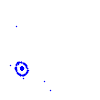
Particle: electron